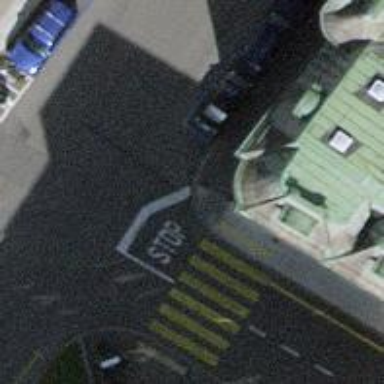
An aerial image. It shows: Kerb serving as barrier.